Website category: jobs
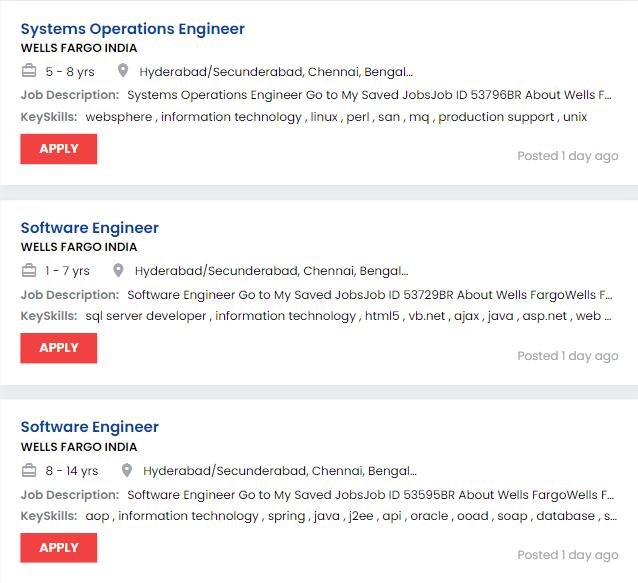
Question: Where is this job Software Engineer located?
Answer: Hyderabad/Secunderabad, Chennai, Bengaluru / Bangalore

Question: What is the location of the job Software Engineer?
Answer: Hyderabad/Secunderabad, Chennai, Bengaluru / Bangalore

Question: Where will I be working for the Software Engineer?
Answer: Hyderabad/Secunderabad, Chennai, Bengaluru / Bangalore

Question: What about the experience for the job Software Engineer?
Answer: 1 - 7 yrs

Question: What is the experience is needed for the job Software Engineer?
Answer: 1 - 7 yrs

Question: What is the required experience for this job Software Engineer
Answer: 1 - 7 yrs

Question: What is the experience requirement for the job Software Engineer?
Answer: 1 - 7 yrs

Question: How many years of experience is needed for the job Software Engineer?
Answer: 1 - 7 yrs

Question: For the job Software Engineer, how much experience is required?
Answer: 1 - 7 yrs

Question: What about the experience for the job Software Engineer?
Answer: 8 - 14 yrs

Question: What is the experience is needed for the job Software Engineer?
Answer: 8 - 14 yrs

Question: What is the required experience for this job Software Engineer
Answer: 8 - 14 yrs

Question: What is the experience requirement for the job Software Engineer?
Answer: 8 - 14 yrs

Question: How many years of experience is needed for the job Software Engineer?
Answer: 8 - 14 yrs

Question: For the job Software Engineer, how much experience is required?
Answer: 8 - 14 yrs

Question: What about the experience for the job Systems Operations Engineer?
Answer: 5 - 8 yrs

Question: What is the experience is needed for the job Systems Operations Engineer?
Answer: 5 - 8 yrs

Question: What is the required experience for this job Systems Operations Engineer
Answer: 5 - 8 yrs

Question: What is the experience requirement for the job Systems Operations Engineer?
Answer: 5 - 8 yrs

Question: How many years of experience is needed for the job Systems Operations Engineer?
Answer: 5 - 8 yrs

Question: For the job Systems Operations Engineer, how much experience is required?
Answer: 5 - 8 yrs

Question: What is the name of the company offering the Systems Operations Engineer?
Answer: WELLS FARGO INDIA

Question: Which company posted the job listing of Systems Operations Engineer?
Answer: WELLS FARGO INDIA

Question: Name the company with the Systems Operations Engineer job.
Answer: WELLS FARGO INDIA

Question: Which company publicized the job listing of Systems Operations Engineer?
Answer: WELLS FARGO INDIA

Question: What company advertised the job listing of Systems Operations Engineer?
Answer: WELLS FARGO INDIA

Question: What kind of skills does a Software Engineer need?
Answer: sql server developer , information technology , html5 , vb.net , ajax , java , asp.net , web development , web api , api , c# , technology infrastructure , python , .net , soap , exception handling , storage , bootstrap , jquery , sql , software engineer , mvc , san , rest , infrastructure , website development

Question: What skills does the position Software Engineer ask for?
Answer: sql server developer , information technology , html5 , vb.net , ajax , java , asp.net , web development , web api , api , c# , technology infrastructure , python , .net , soap , exception handling , storage , bootstrap , jquery , sql , software engineer , mvc , san , rest , infrastructure , website development

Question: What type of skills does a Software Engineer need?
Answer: sql server developer , information technology , html5 , vb.net , ajax , java , asp.net , web development , web api , api , c# , technology infrastructure , python , .net , soap , exception handling , storage , bootstrap , jquery , sql , software engineer , mvc , san , rest , infrastructure , website development

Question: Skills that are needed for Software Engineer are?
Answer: sql server developer , information technology , html5 , vb.net , ajax , java , asp.net , web development , web api , api , c# , technology infrastructure , python , .net , soap , exception handling , storage , bootstrap , jquery , sql , software engineer , mvc , san , rest , infrastructure , website development

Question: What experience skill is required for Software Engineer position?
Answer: sql server developer , information technology , html5 , vb.net , ajax , java , asp.net , web development , web api , api , c# , technology infrastructure , python , .net , soap , exception handling , storage , bootstrap , jquery , sql , software engineer , mvc , san , rest , infrastructure , website development

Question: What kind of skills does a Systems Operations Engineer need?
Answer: websphere , information technology , linux , perl , san , mq , production support , unix

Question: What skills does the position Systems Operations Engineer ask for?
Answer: websphere , information technology , linux , perl , san , mq , production support , unix

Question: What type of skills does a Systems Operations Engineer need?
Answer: websphere , information technology , linux , perl , san , mq , production support , unix

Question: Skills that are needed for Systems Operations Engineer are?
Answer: websphere , information technology , linux , perl , san , mq , production support , unix

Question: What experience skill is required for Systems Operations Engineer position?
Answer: websphere , information technology , linux , perl , san , mq , production support , unix

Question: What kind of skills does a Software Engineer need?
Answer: aop , information technology , spring , java , j2ee , api , oracle , ooad , soap , database , security , json , software engineer , mvc , mongodb , middleware , san , rest , junit , ddd , problem solving , production support , infrastructure

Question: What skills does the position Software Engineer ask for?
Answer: aop , information technology , spring , java , j2ee , api , oracle , ooad , soap , database , security , json , software engineer , mvc , mongodb , middleware , san , rest , junit , ddd , problem solving , production support , infrastructure

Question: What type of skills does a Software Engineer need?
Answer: aop , information technology , spring , java , j2ee , api , oracle , ooad , soap , database , security , json , software engineer , mvc , mongodb , middleware , san , rest , junit , ddd , problem solving , production support , infrastructure

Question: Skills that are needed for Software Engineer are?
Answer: aop , information technology , spring , java , j2ee , api , oracle , ooad , soap , database , security , json , software engineer , mvc , mongodb , middleware , san , rest , junit , ddd , problem solving , production support , infrastructure

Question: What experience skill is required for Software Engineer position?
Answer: aop , information technology , spring , java , j2ee , api , oracle , ooad , soap , database , security , json , software engineer , mvc , mongodb , middleware , san , rest , junit , ddd , problem solving , production support , infrastructure